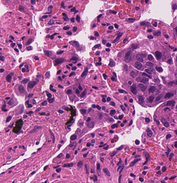
Tumor epithelial tissue: yes
Tumor-associated stroma tissue: yes
Normal tissue: no